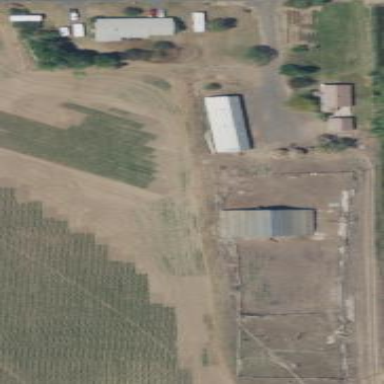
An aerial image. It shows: Farmyard area.